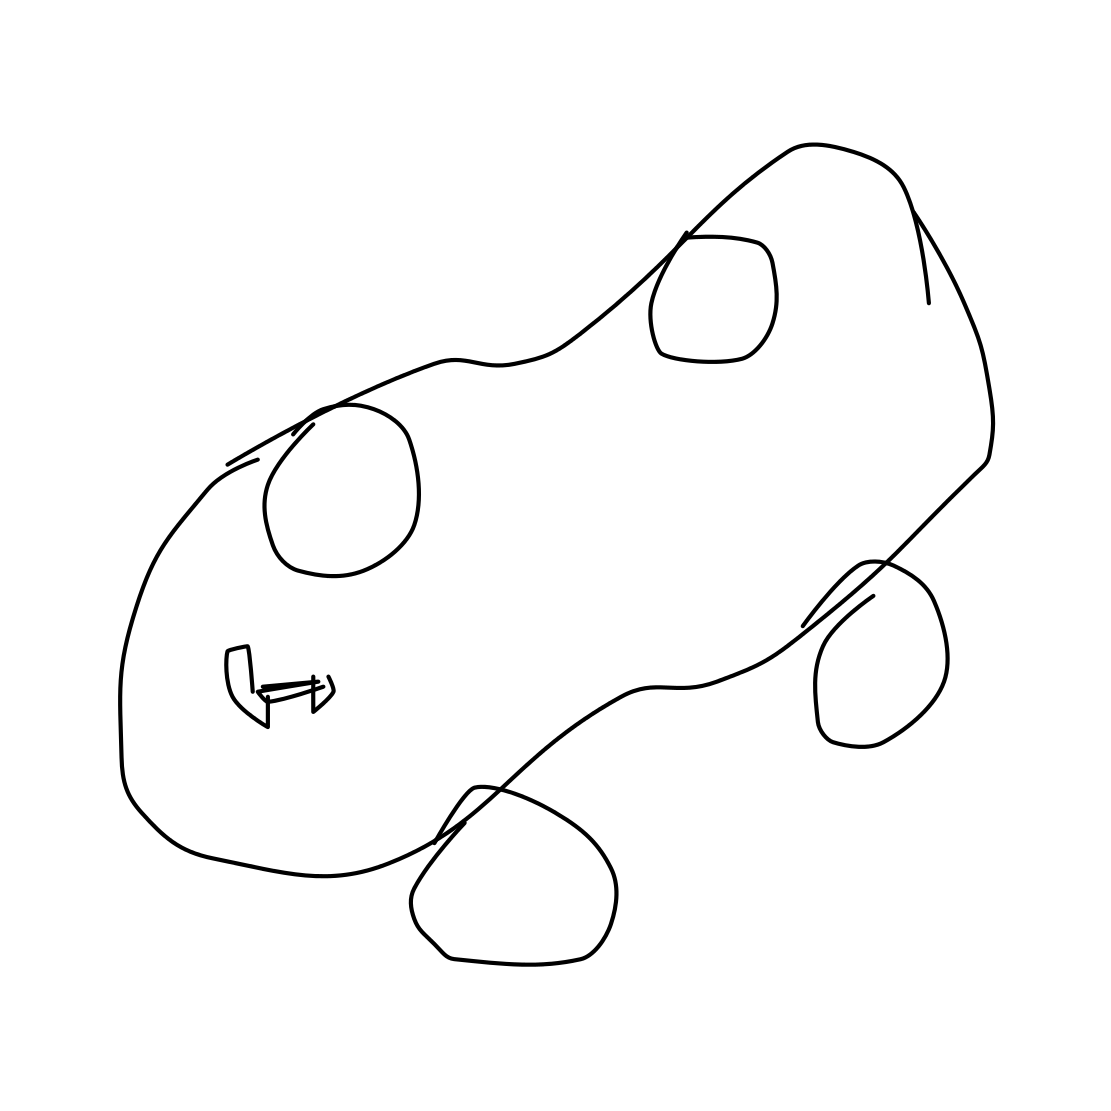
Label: snowboard